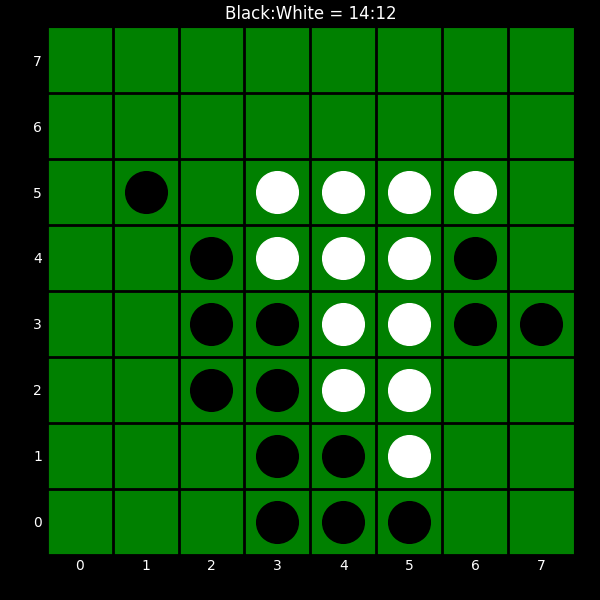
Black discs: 14
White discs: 12